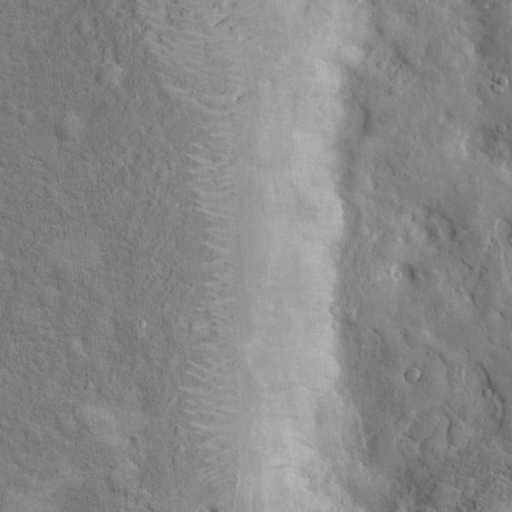
Classes present: Background, Cone